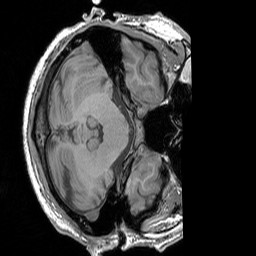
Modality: T1w
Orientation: axial
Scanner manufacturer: siemens
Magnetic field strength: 3 T
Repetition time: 1.83 s
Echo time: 0.00303 s